Question: How I can create some thing like this? Has it any specific name or view? Like red cycle image in below link:

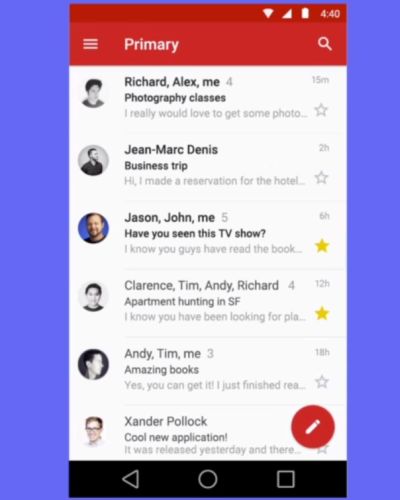
Answer: You can create that view using a ListView like its explained there: <URL>.
You can create the floating button using an oval shape with an image inside and set some elevation. Click here for more info <URL>
Have a look at general Android Material Design Guidelines to get some additional insight for these kind of ui. <URL>